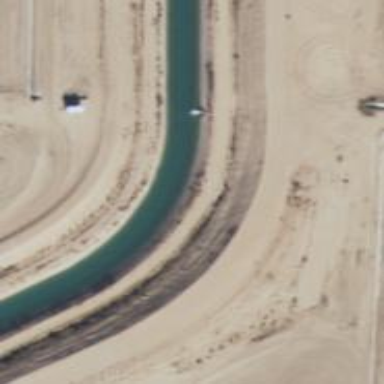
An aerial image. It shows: Irrigation canal used for providing water to the land.